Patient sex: M
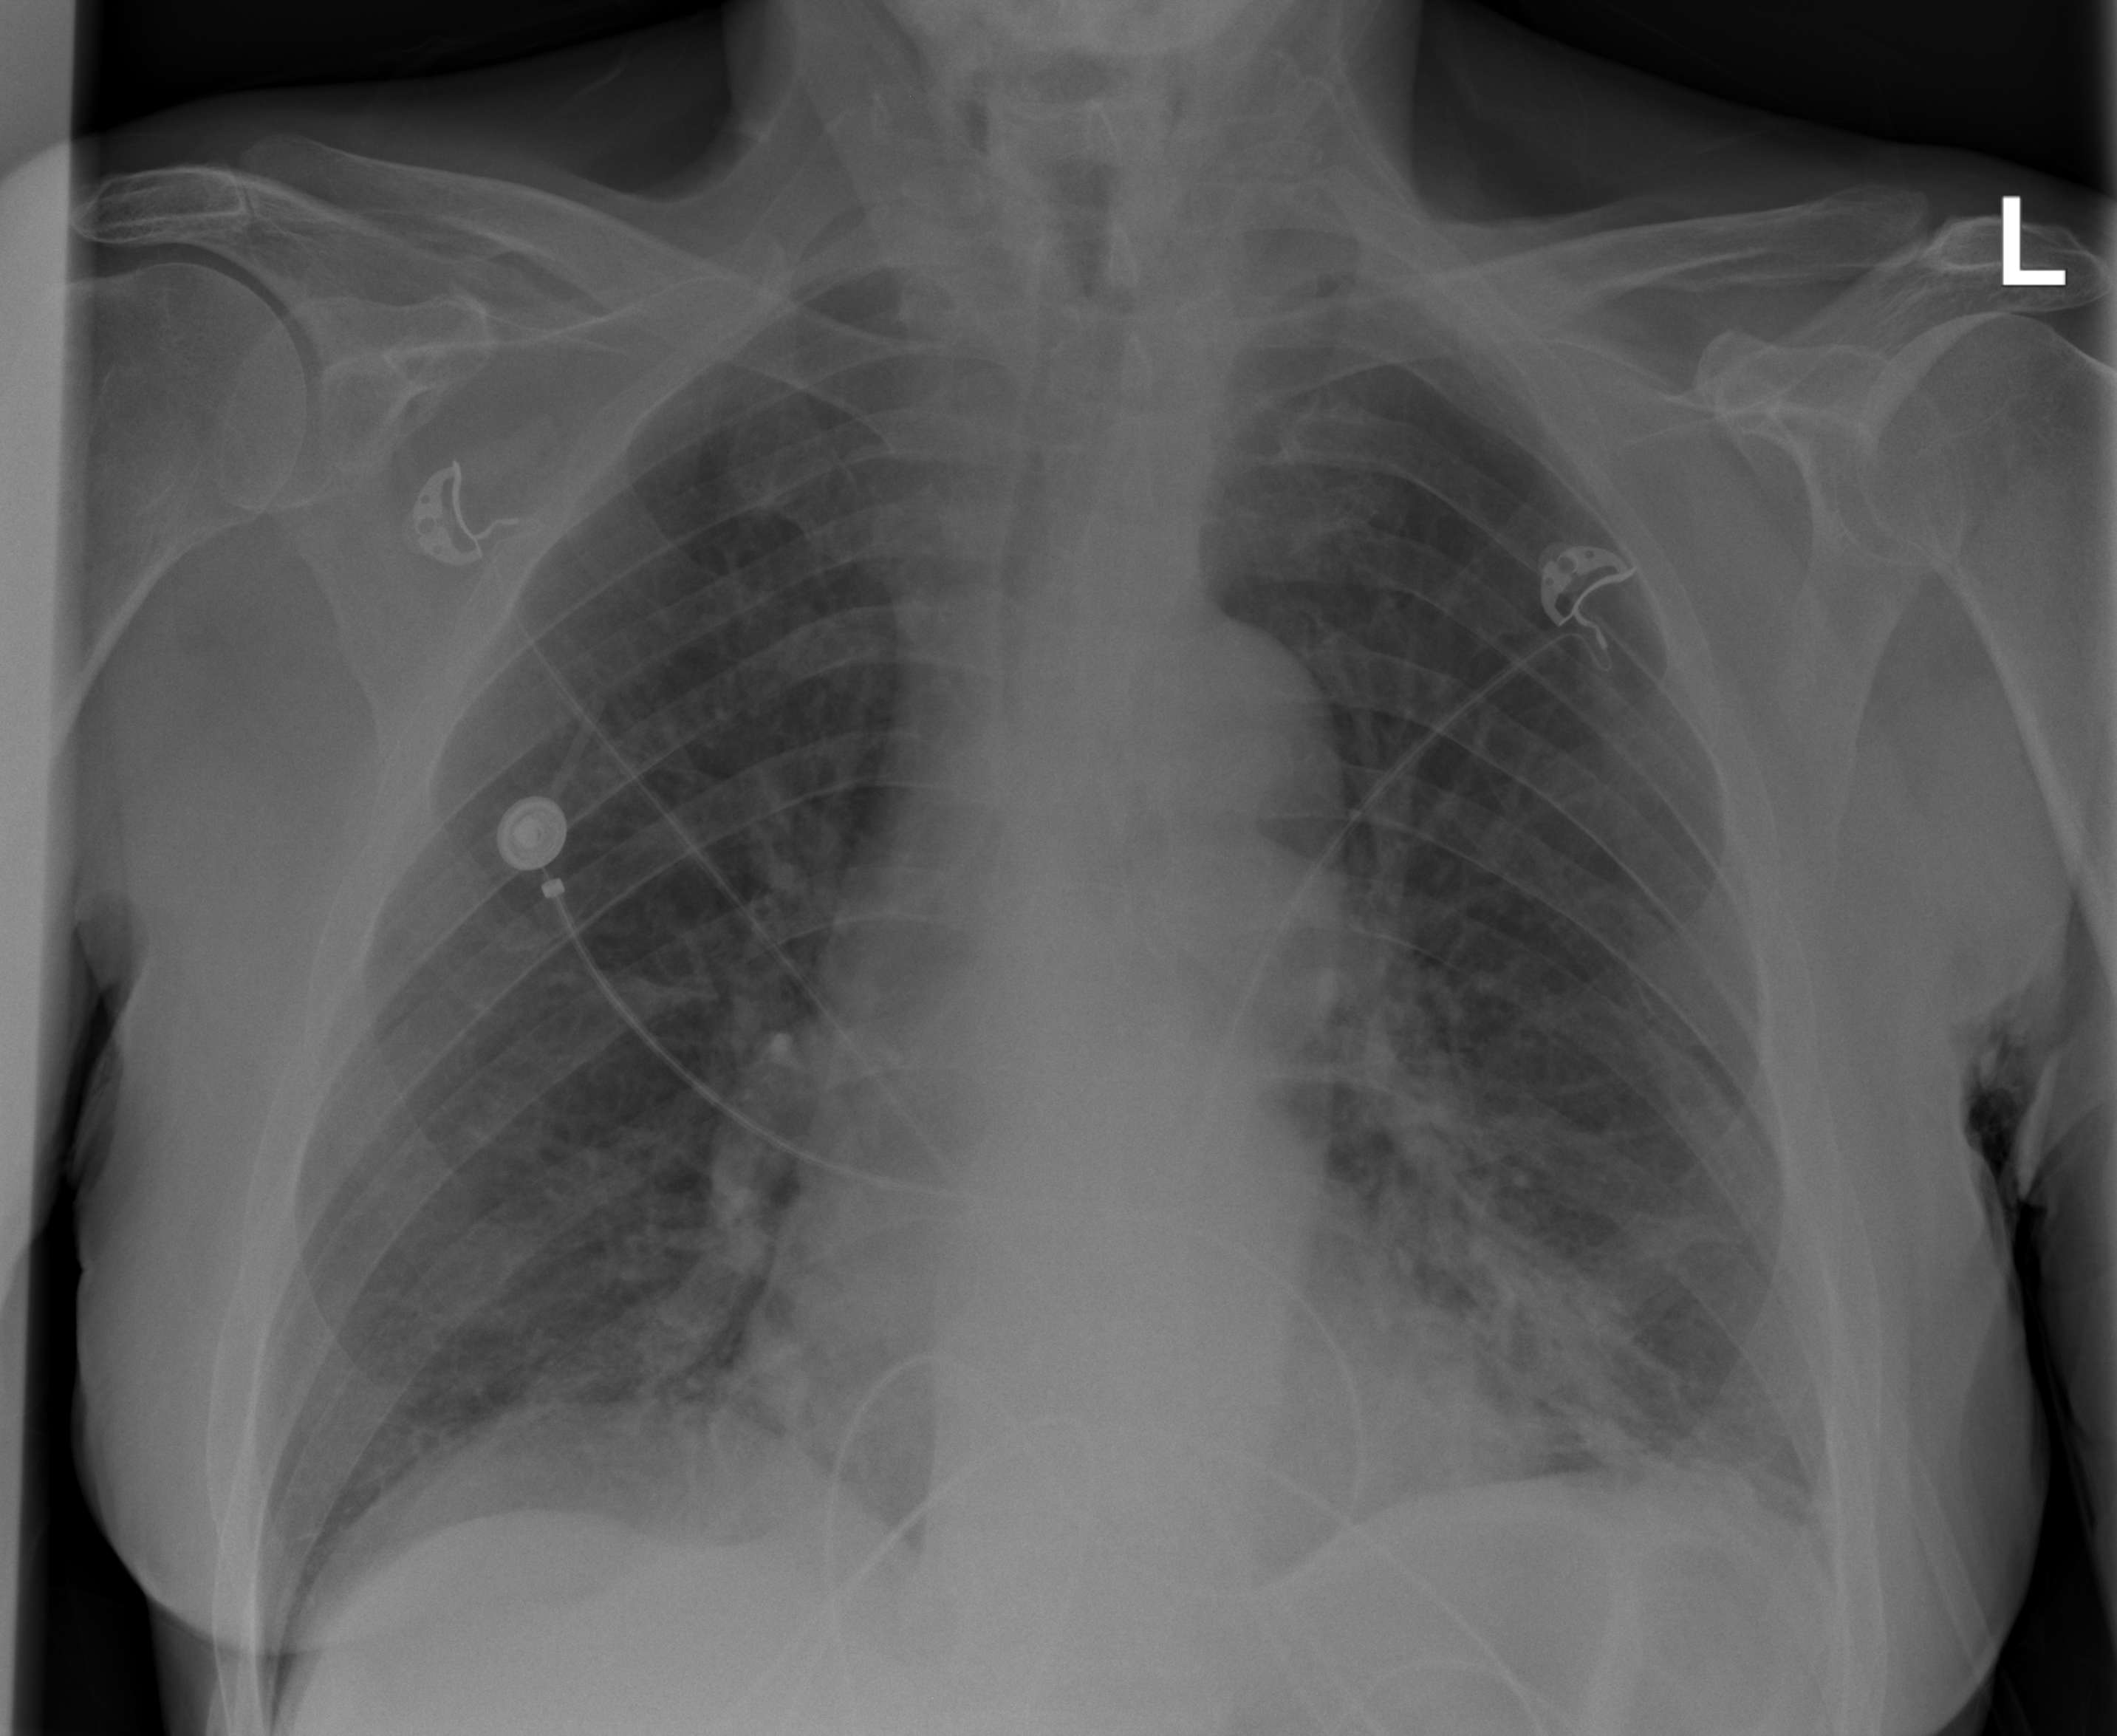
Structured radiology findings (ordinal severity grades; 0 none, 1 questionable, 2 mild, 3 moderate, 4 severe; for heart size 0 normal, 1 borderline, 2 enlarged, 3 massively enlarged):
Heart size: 0
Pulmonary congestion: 0
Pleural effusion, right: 0
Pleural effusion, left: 0
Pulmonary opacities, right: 0
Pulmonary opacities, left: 2
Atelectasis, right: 2
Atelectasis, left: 2